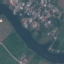
Land use / land cover: River